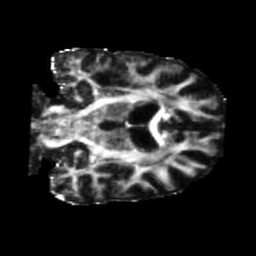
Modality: FA
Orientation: coronal
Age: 64
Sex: male
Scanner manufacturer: siemens
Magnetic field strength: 3 T
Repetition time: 5.25 s
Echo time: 0.08 s